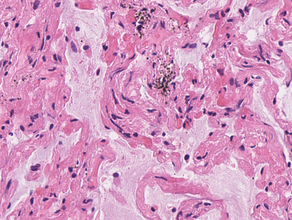
Tumor epithelial tissue: no
Tumor-associated stroma tissue: no
Normal tissue: yes